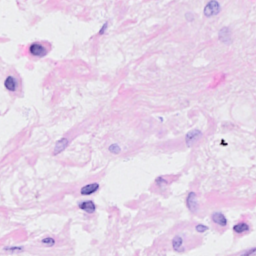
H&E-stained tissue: Breast